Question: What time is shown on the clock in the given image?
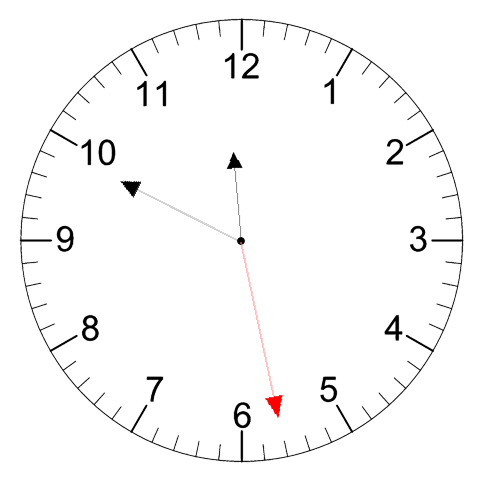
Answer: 11:49:28